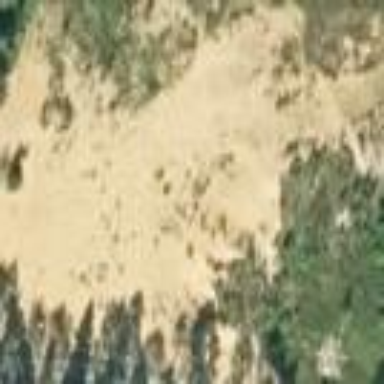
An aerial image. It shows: Sandy area in nature.